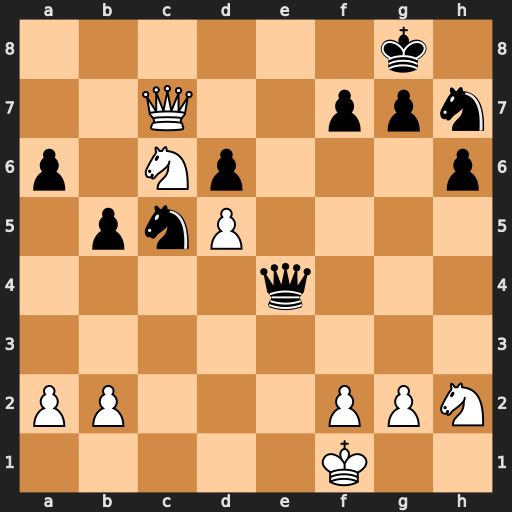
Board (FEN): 6k1/2Q2ppn/p1Np3p/1pnP4/4q3/8/PP3PPN/5K2
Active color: w
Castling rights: -
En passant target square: -
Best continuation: Ne7+ Qxe7 Qxe7